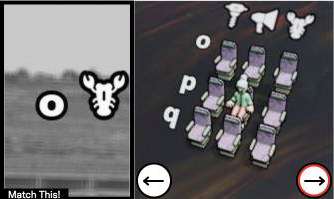
Task: seats
Answer: no